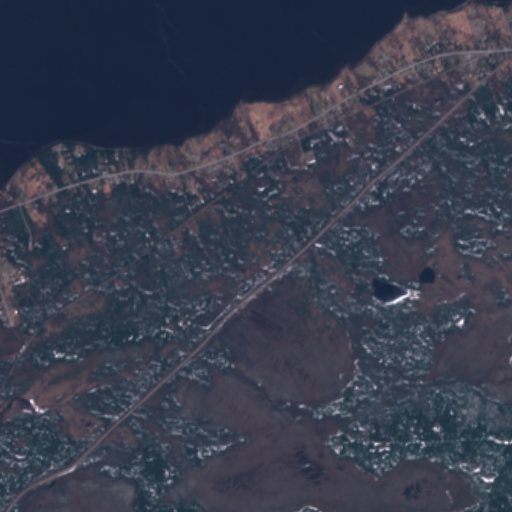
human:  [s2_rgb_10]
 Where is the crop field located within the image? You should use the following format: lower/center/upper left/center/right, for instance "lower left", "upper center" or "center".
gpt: The crop field is located in the upper center of the image.
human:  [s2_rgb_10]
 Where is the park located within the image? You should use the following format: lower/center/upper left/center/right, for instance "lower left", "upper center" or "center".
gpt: The park is located in the upper center of the image.
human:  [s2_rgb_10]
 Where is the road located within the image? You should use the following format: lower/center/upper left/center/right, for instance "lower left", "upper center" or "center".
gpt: There is no road in the image.